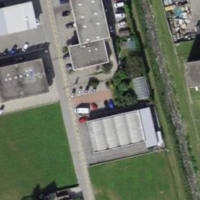
EUNIS habitat code: 55
Species observed at this site:
Phytolacca americana